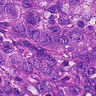
Metastatic tissue present: yes